Interaction volume radius: 10 \u00c5
Interaction volume height: 15 \u00c5
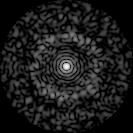
Disorder parameter: 0.8393